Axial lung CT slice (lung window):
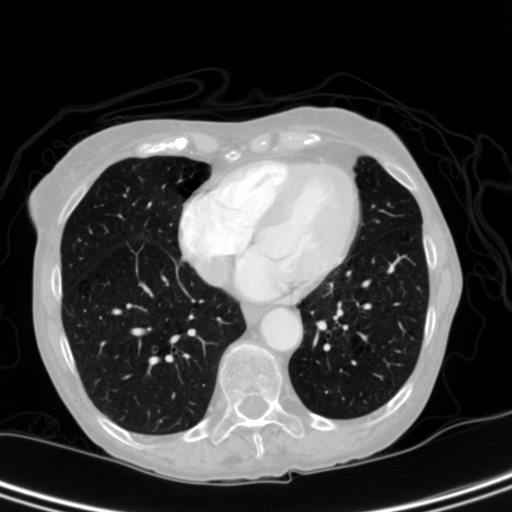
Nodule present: no